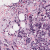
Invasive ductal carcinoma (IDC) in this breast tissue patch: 1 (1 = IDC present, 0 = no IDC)